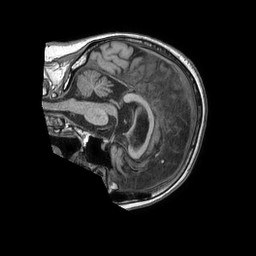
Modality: T1w
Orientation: sagittal
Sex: female
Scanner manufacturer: philips
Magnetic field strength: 1.5 T
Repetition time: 0.007555 s
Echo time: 0.003428 s